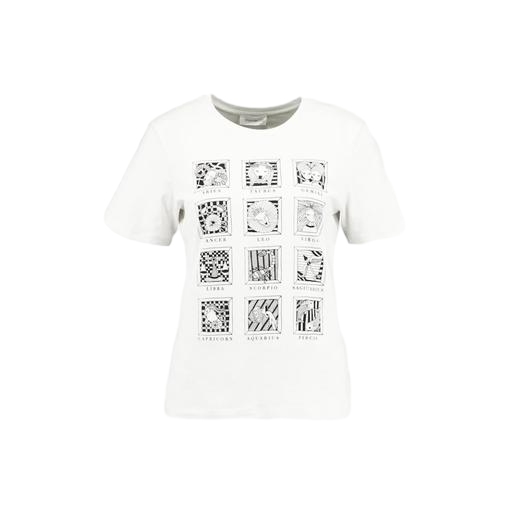
white abstract graphic t-shirt, white graphic t-shirt, white graphic t-shirt only macy, white background